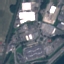
Land use / land cover class: Industrial